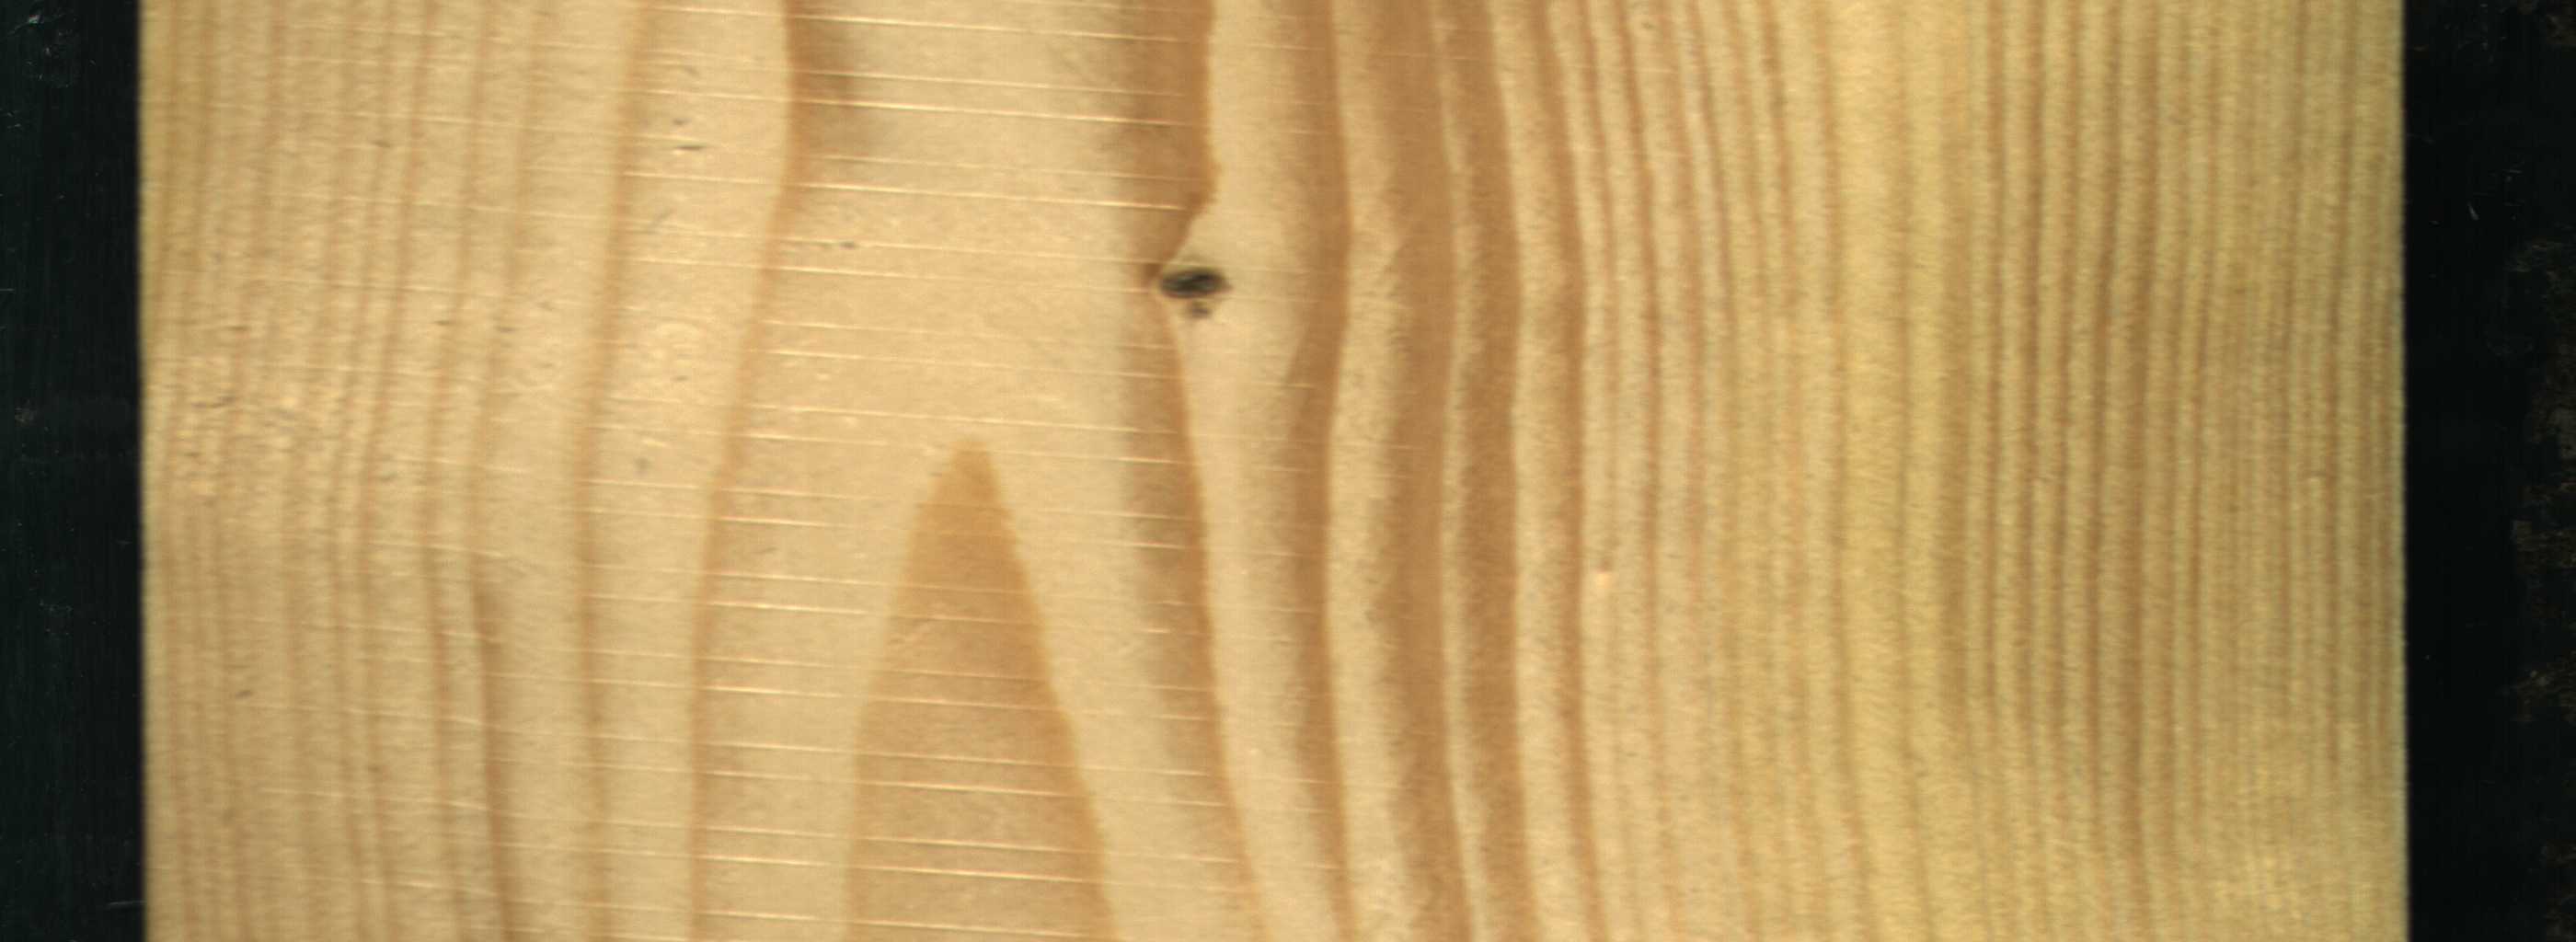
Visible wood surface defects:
Dead_Knot